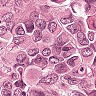
Metastatic tissue present: yes